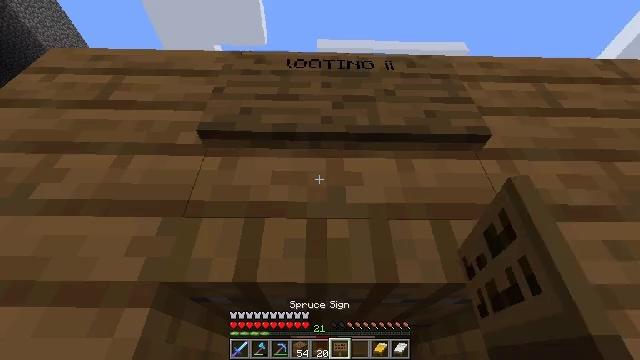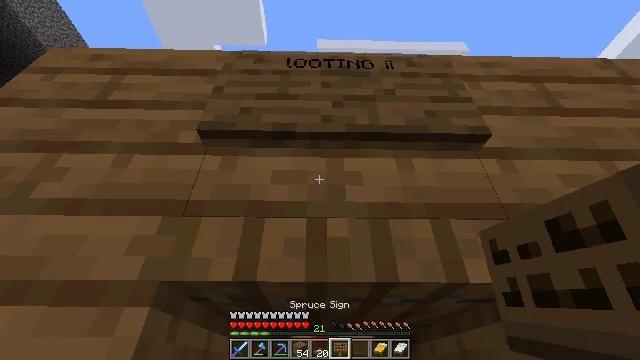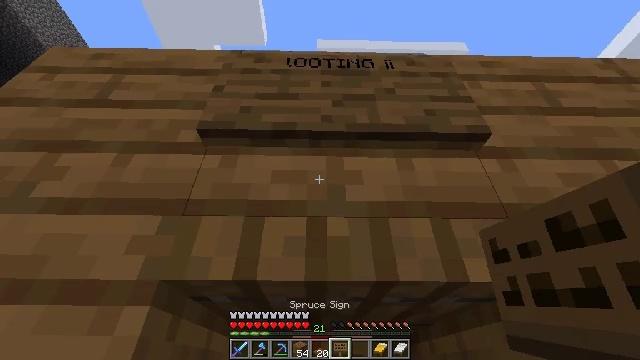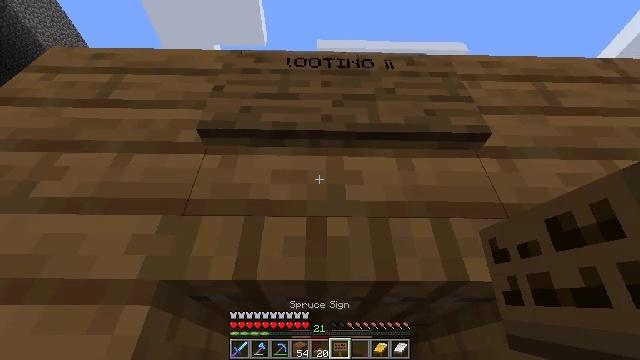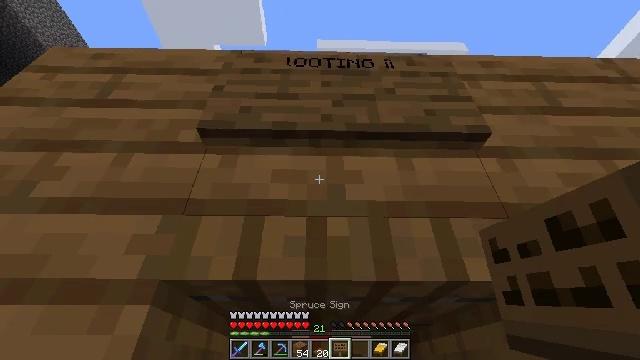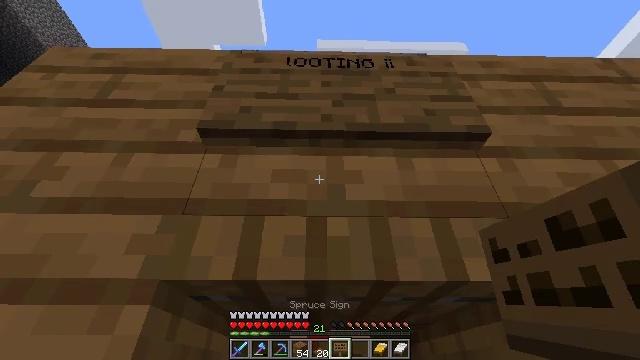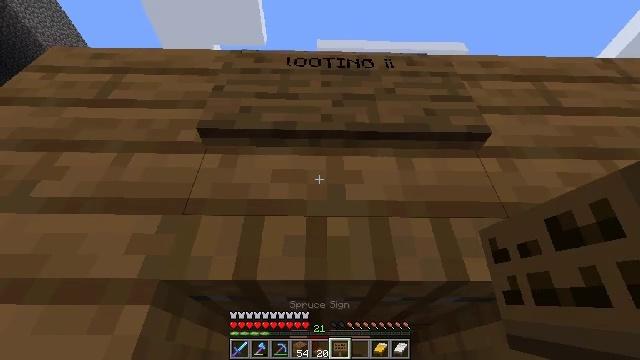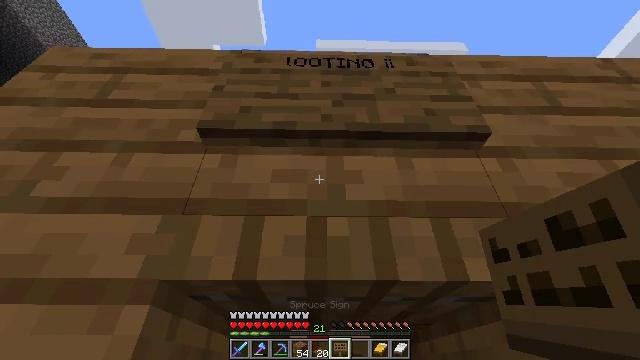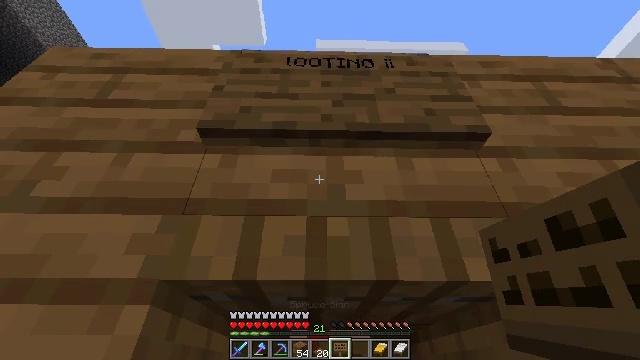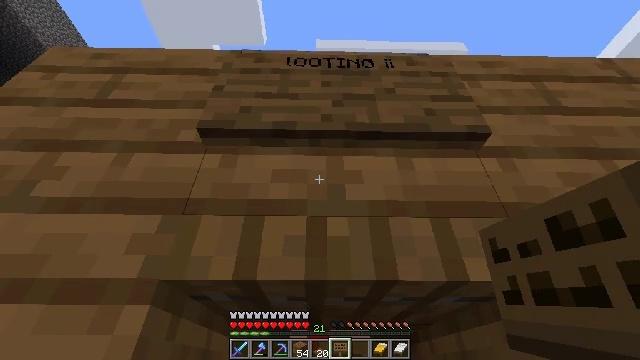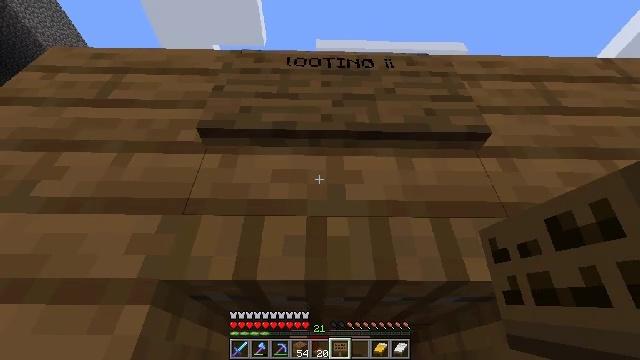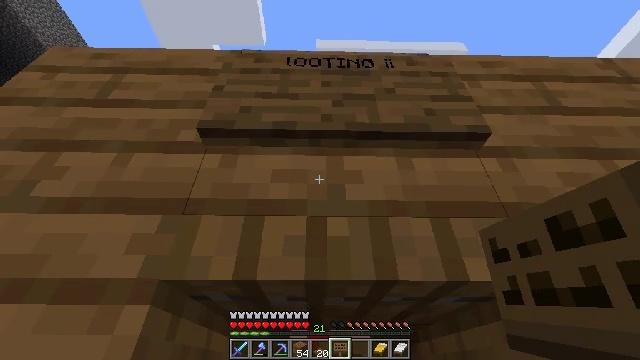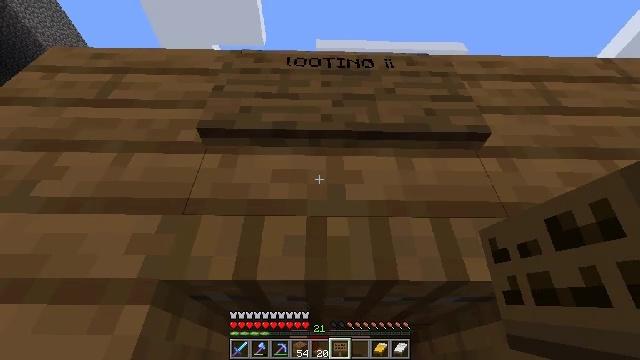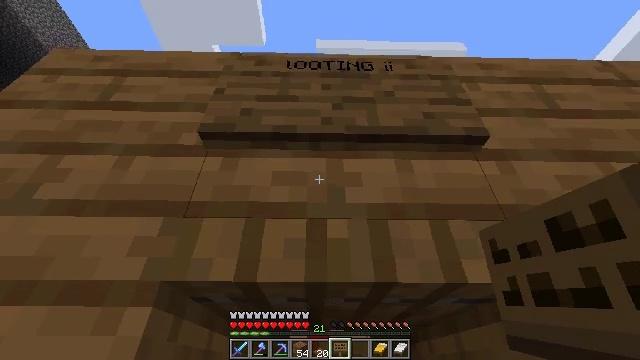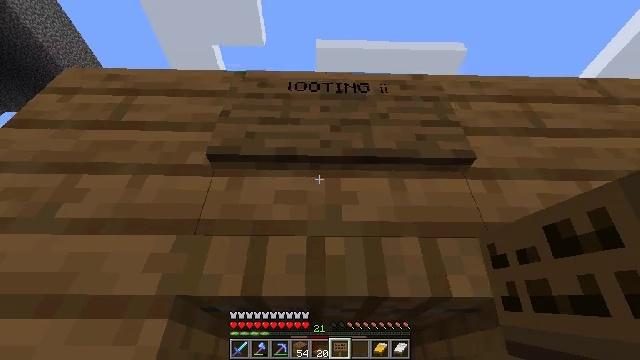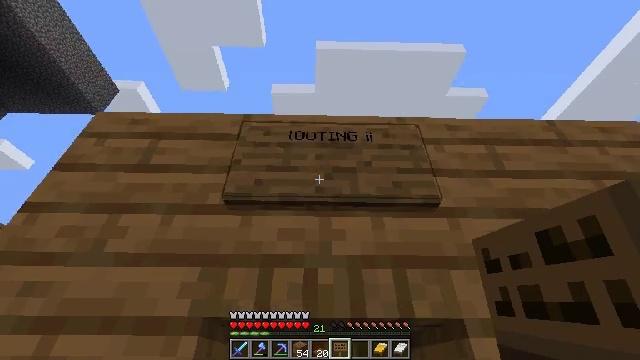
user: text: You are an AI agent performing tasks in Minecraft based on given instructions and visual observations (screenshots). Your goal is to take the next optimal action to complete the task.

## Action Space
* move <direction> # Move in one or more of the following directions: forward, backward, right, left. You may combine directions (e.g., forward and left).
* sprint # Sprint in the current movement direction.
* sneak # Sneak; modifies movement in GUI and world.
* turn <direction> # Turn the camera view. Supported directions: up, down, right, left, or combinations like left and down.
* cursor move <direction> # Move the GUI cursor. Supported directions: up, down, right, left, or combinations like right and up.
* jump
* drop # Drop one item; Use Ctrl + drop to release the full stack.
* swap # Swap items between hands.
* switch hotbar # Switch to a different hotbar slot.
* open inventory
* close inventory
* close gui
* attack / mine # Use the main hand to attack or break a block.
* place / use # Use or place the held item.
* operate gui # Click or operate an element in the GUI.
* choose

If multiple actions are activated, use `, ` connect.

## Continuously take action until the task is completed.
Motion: motion action
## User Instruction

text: Break the spruce wall sign to collect it.
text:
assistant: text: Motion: no_op
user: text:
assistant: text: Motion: no_op
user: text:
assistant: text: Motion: no_op
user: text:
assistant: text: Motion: no_op
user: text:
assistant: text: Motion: no_op
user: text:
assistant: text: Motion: no_op
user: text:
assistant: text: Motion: no_op
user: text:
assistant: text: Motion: no_op
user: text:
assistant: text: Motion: no_op
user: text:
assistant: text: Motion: no_op
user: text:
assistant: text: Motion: no_op
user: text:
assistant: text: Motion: no_op
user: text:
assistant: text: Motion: move back
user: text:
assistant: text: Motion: move back
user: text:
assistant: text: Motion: move back
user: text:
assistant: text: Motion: no_op
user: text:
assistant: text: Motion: no_op
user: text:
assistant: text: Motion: no_op
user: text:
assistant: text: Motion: no_op
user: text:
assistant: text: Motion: no_op
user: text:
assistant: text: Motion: no_op
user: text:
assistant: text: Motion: no_op
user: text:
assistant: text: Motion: switch to hotbar 2
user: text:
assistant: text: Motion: switch to hotbar 2
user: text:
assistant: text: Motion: no_op
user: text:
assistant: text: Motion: no_op
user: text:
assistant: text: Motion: no_op
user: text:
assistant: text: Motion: no_op
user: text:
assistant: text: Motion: no_op
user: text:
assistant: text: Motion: no_op